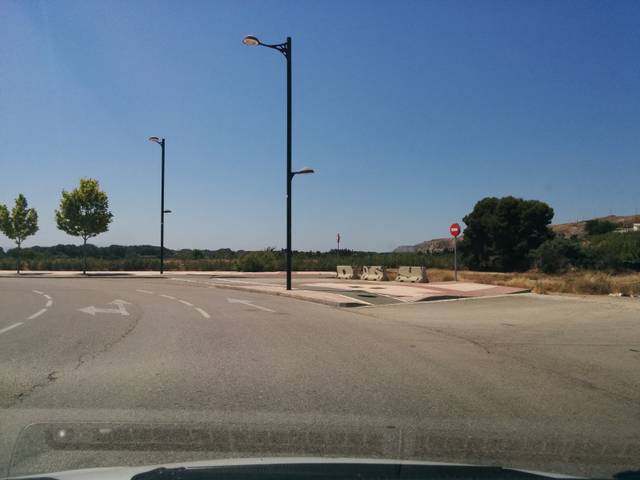
Region: Spain
Coordinates: 41.687, -0.8932